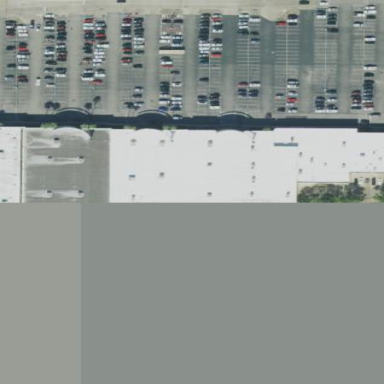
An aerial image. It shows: Retail building.